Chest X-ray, PA view. Patient: 23 years old, sex F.
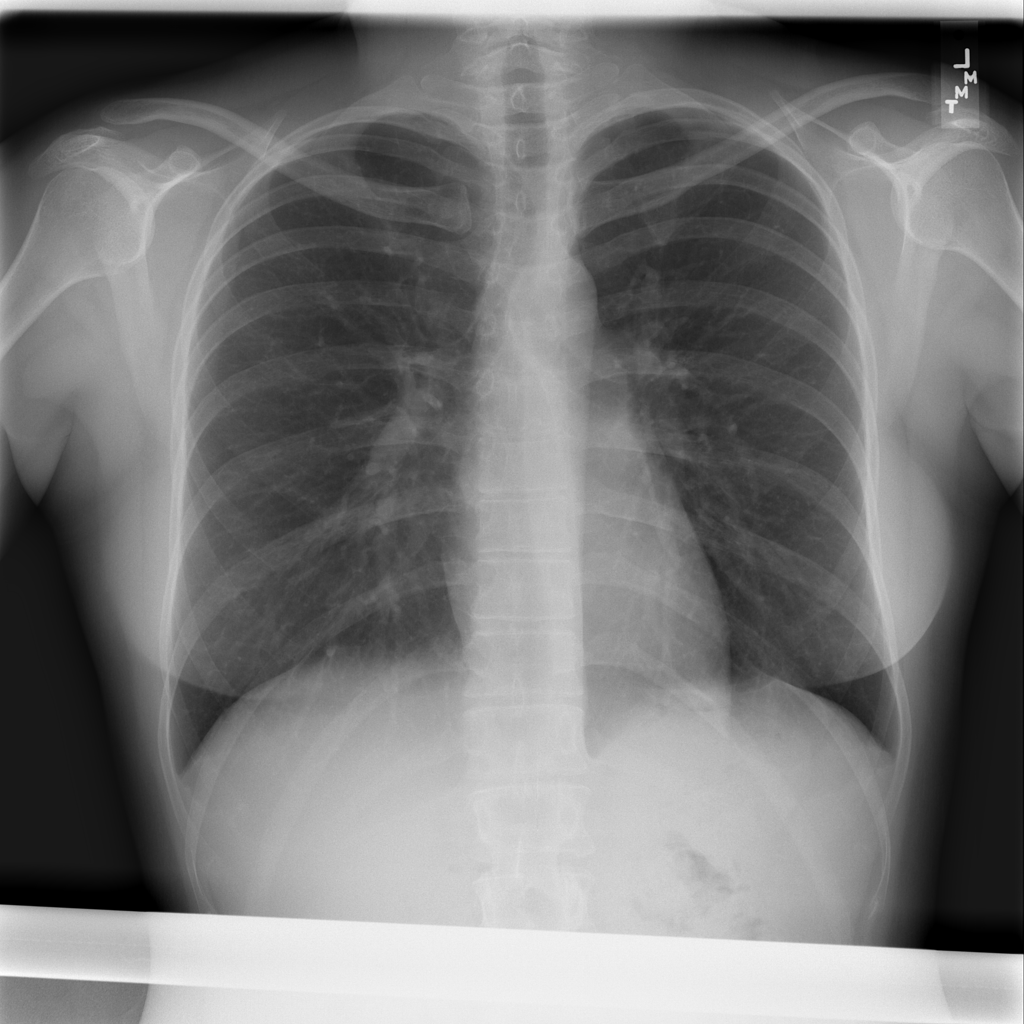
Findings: No Finding